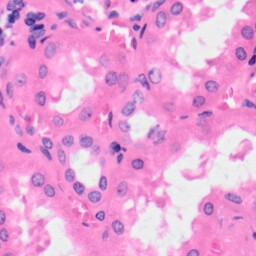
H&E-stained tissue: Kidney